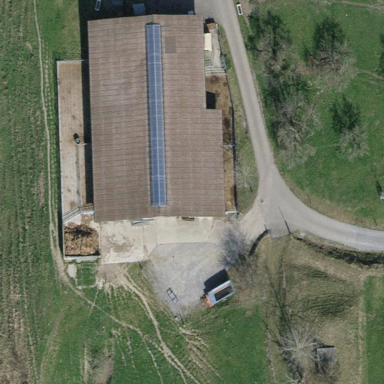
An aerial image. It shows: Farm auxiliary building.